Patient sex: F
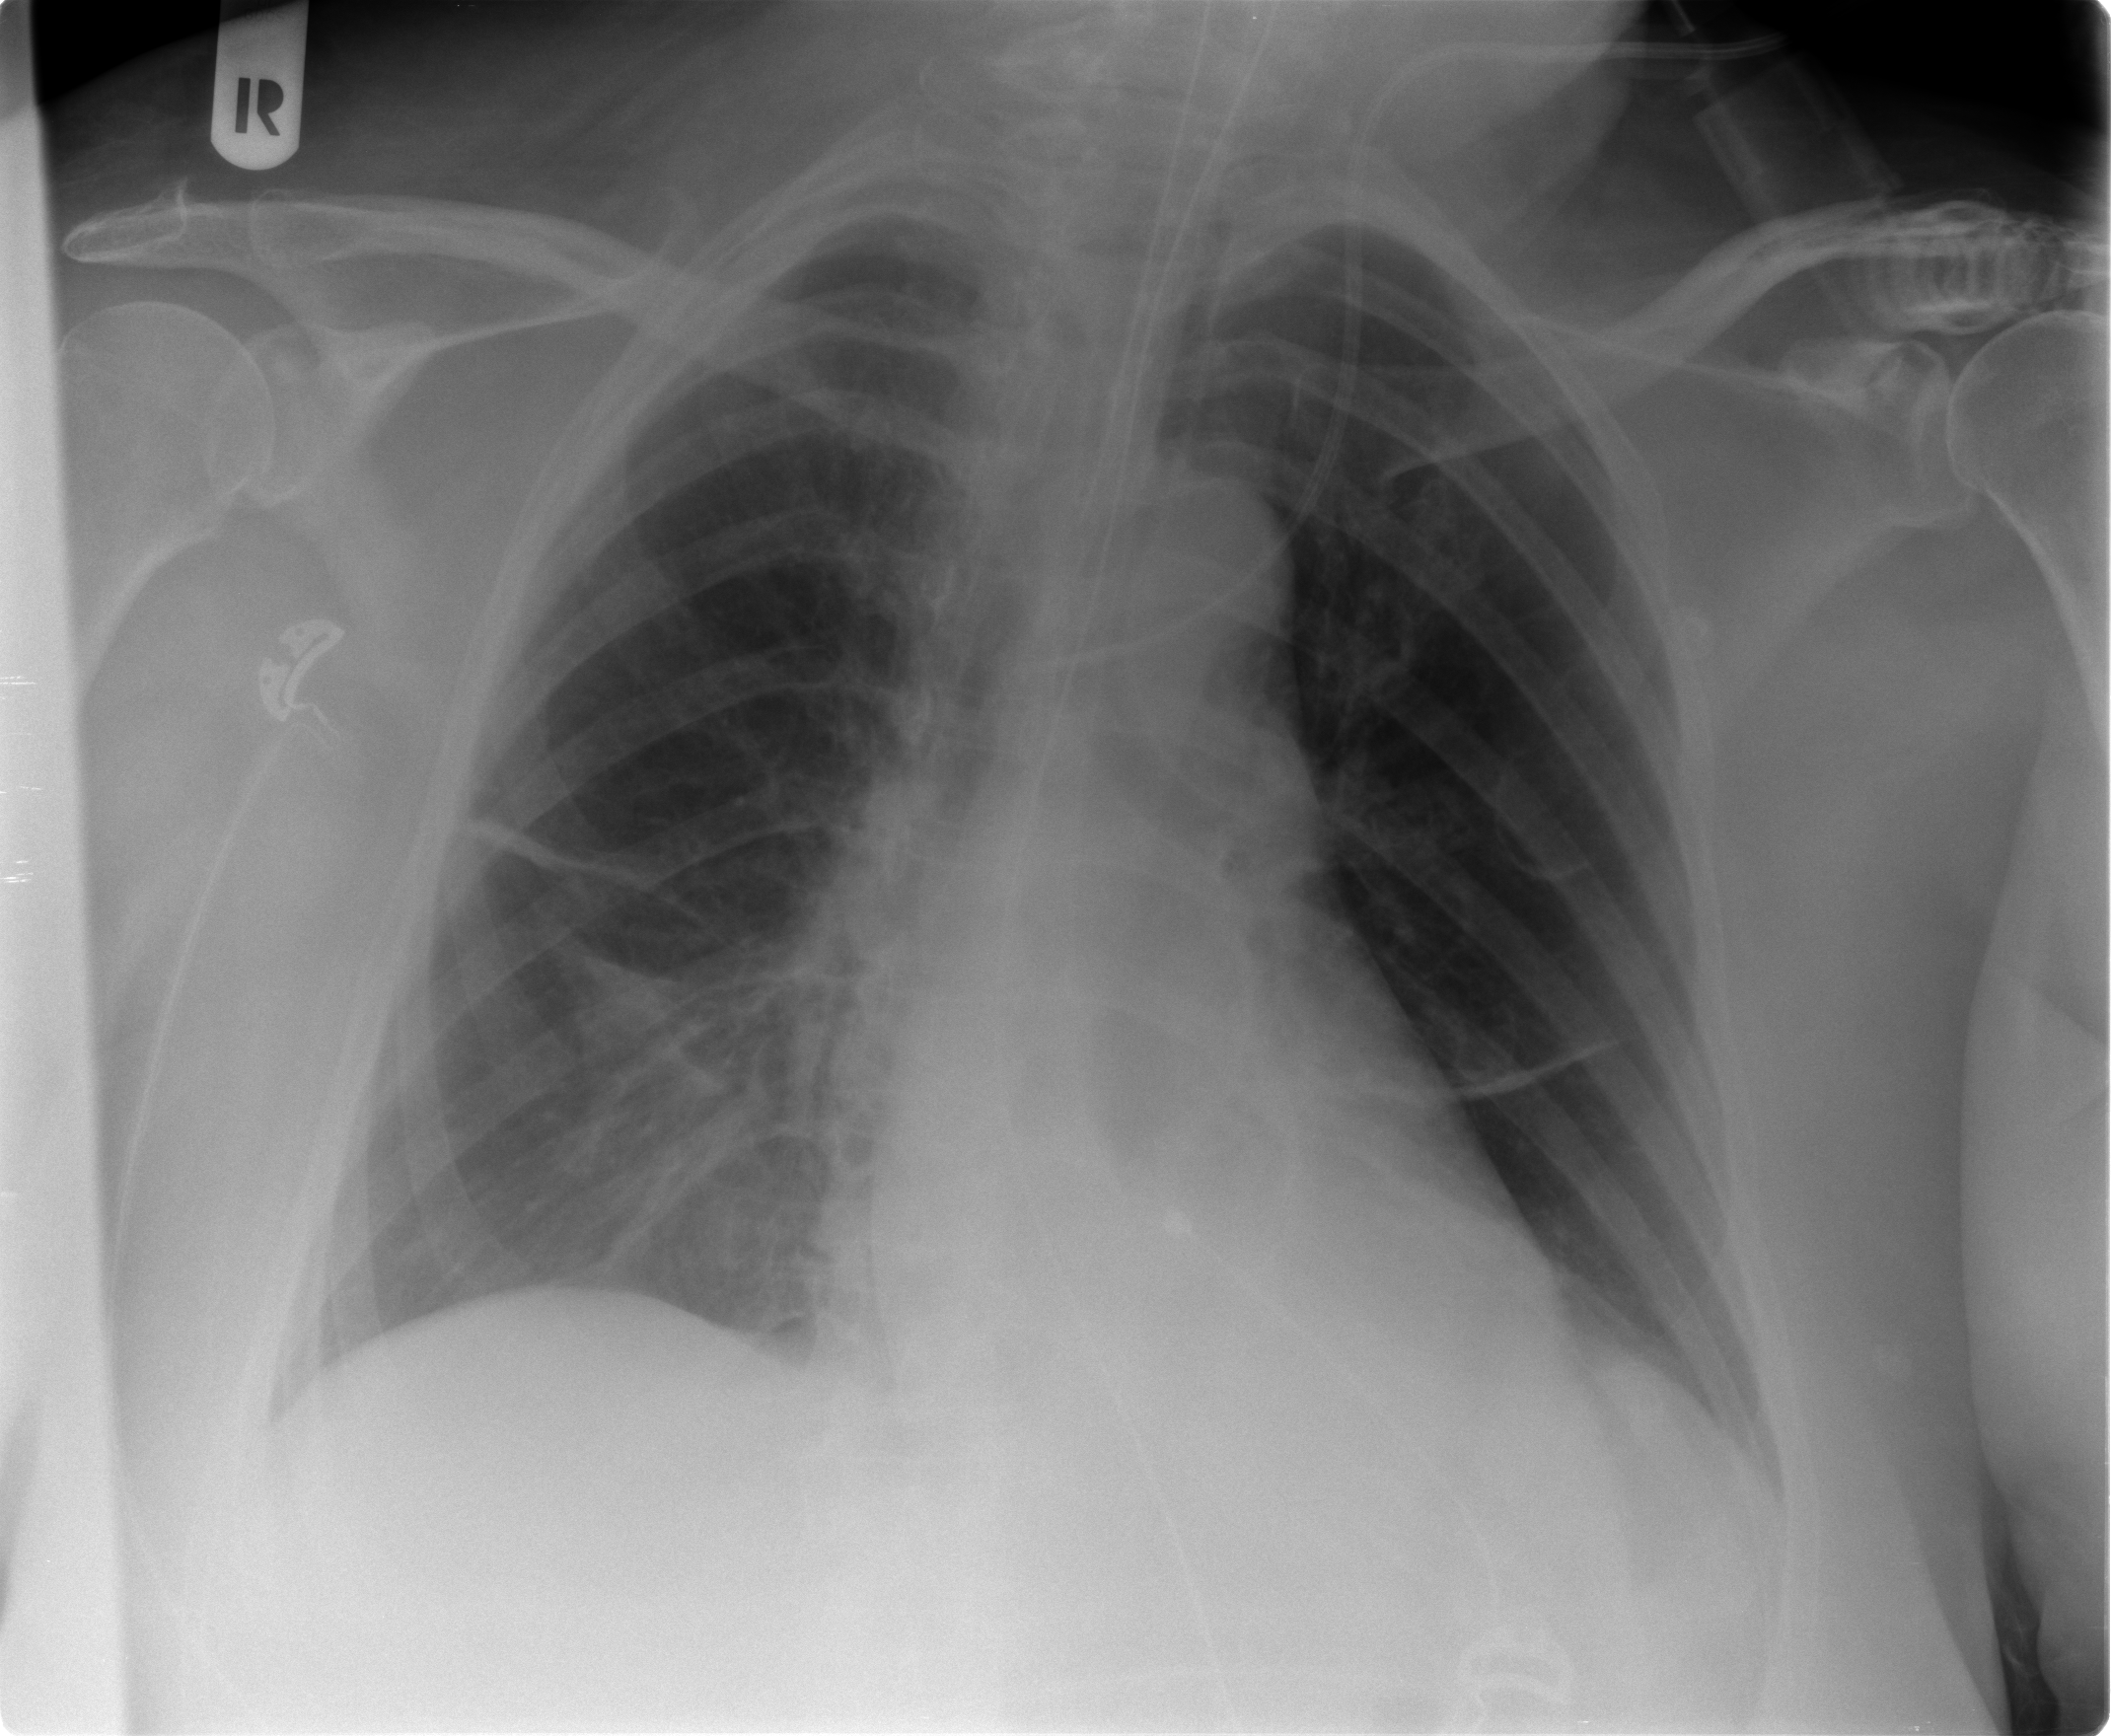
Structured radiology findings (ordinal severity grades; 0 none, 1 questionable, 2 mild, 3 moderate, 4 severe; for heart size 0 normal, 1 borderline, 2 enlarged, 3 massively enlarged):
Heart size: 0
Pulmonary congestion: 1
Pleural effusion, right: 1
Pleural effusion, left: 0
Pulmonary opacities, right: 1
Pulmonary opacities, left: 0
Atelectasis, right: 1
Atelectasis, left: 1